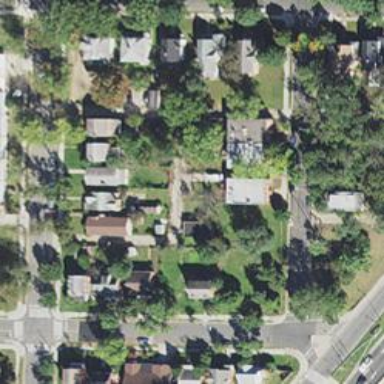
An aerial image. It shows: Alley classified as service road.